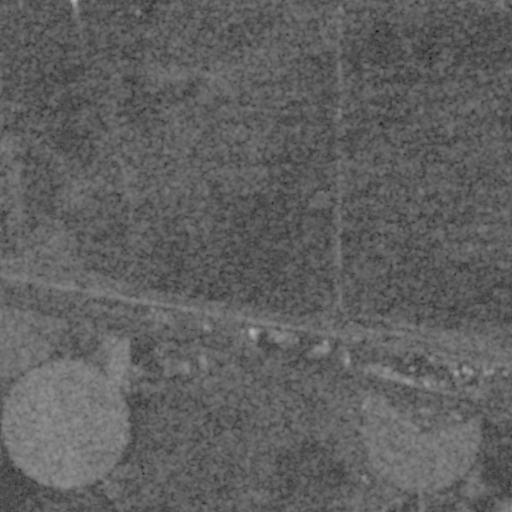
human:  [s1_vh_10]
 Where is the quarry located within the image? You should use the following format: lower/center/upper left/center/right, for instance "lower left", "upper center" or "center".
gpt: The quarry is located in the lower right of the image.
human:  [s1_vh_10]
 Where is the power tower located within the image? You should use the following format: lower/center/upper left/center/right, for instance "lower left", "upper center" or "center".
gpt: There is no power tower in the image.

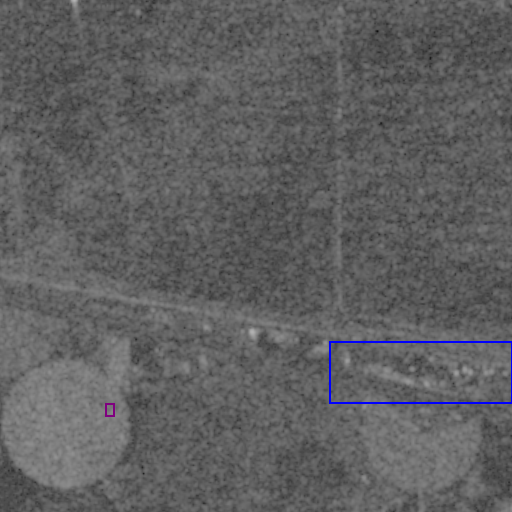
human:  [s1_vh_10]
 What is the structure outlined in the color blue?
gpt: The structure outlined in blue is a quarry.
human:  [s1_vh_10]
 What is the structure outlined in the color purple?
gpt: The structure outlined in purple is a building.
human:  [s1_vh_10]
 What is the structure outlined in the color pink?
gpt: There is no pink outline.